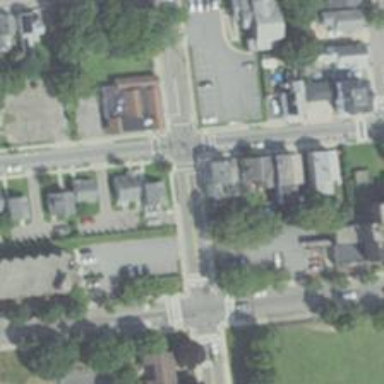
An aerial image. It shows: Marked crossing on the road.